Question: I want create this type gallery. I have multiple images in it. So when I hover on it then images should changes automatically.
Now I'm facing one issue i.e. How to add two borders like this using css or any other style-sheet.

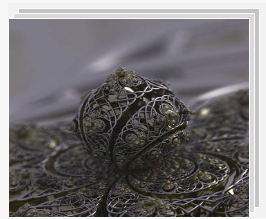
Answer: You can add some 'box-shadow' together. The first one is gray. The second one is white as a border with a one-pixel movement than the previous.
'''
body{
background:#efefef;
}
.wrapper {
position: relative;
padding:10px;
}
.image {
width: 100px;
height: 100px;
background: #000;
border: 1px solid #FFF;
position: absolute;
box-shadow: 5px -5px 0 gray,6px -6px 0 white,11px -11px 0 lightgray,12px -12px 0 white;
}
'''
'''
<div class="wrapper">
<div class="image"></div>
</div>
'''